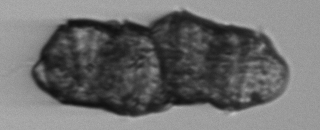
Label: Margalefidinium